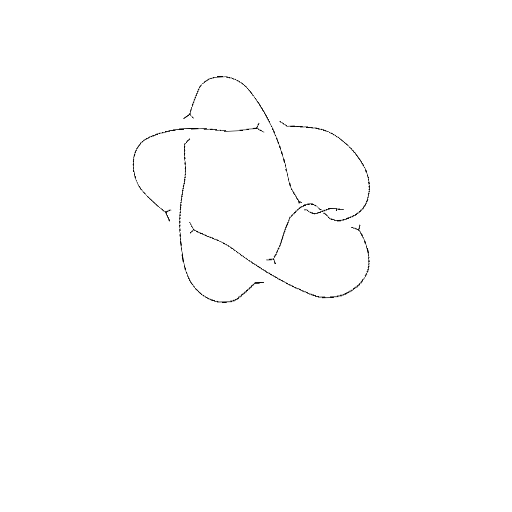
Crossing number: 7